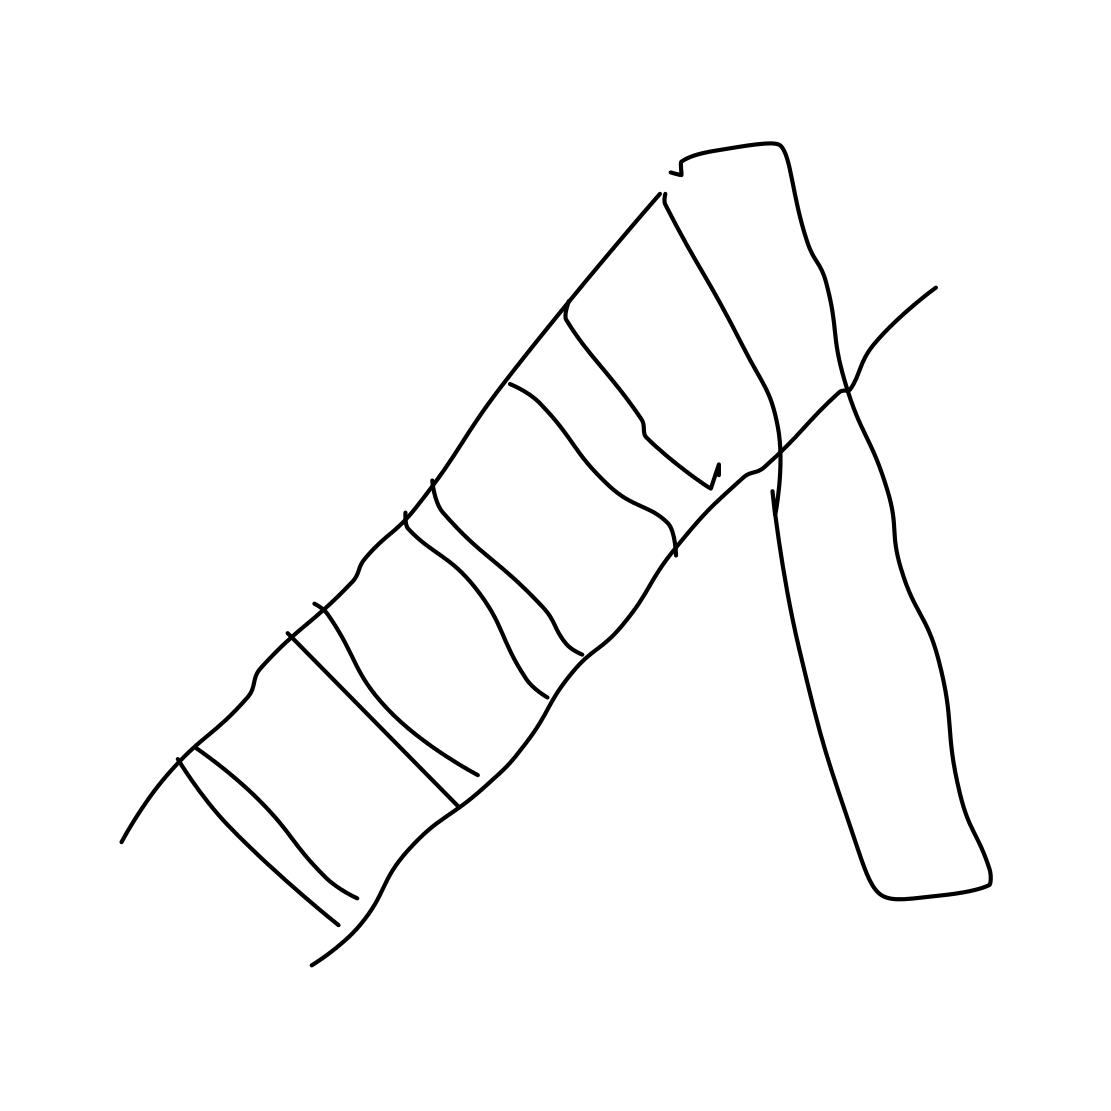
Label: ladder